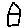
Label: house